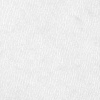
Atmospheric dust classification: dusty